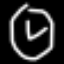
Label: clock